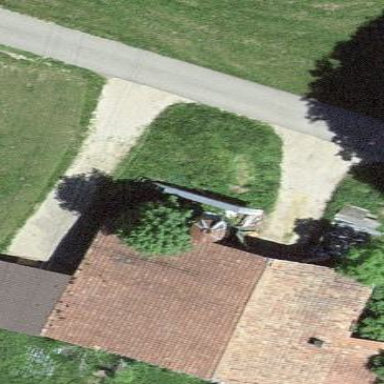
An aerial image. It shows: Farm building.